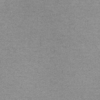
Label: dusty